Question: My automatic test-framework tests a bunch of Excel sheets required by our customers with the excel plugins that my team provides. In order to test the sheet I need to call some macros, this in turn requires macro security to be set to lowest on the testing servers. (In production macro security will be on). In particular I need to supress this dialog:

One particular PC seems to resist my attempts to configure it, having set macro security to low from Tools->Macro->Secyrity... I exit Excel and return to it, only to find out that macro security has been reverted to "medium"
I'm guessing that I've inherited a PC which has a registry setting that prevents me from downgrading the security, I've searched around and found "[HKEY_LOCAL_MACHINE\SOFTWARE\Microsoft\Office .0\Excel\Security]", however this does not seem to do the trick.
I wonder if there is another way to force macro security to it's lowest setting, either programmatically (via COM) or through a simple registry edit.
UPDATE: I'm on Office 2003. My PCs were pre-owned by other users and may have all kinds of configuration inconsistencies. Of all the PC's under my care this issue only affects one machine. I have full admin rights.
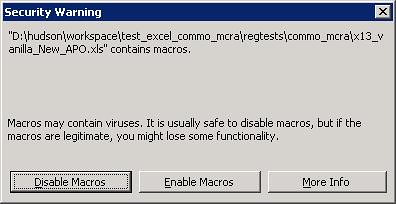
Answer: HKEY_CURRENT_USER\Software\Microsoft\Office
.0\Excel\Security\VBAWarnings=1 (REG_DWORD) is the setting you're looking for. It can also exist under HKLM as a machine-wide override. The location also varies by office version; 2003=11.0; 2007=12.0.
Lastly, if you are in a managed IT environment, keep in mind that group policy may be changing it back for you.